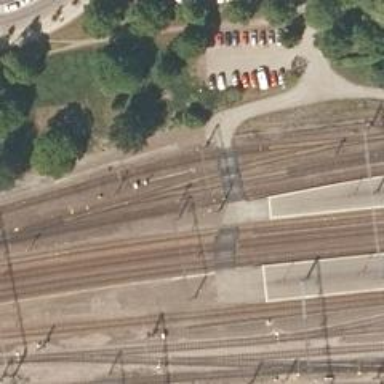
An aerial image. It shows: Railway crossing.